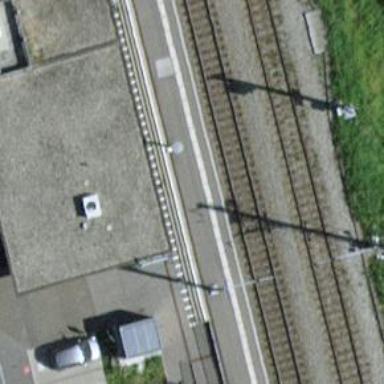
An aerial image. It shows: Railway stop with public transport stop position.